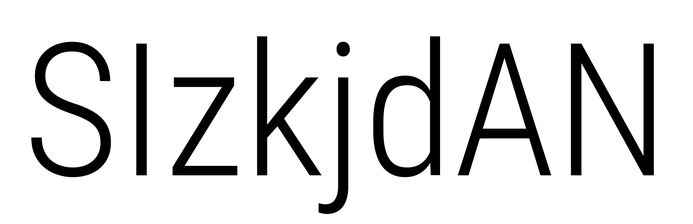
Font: Roboto_Condensed_Light